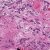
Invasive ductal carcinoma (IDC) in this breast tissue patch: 1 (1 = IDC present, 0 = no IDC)